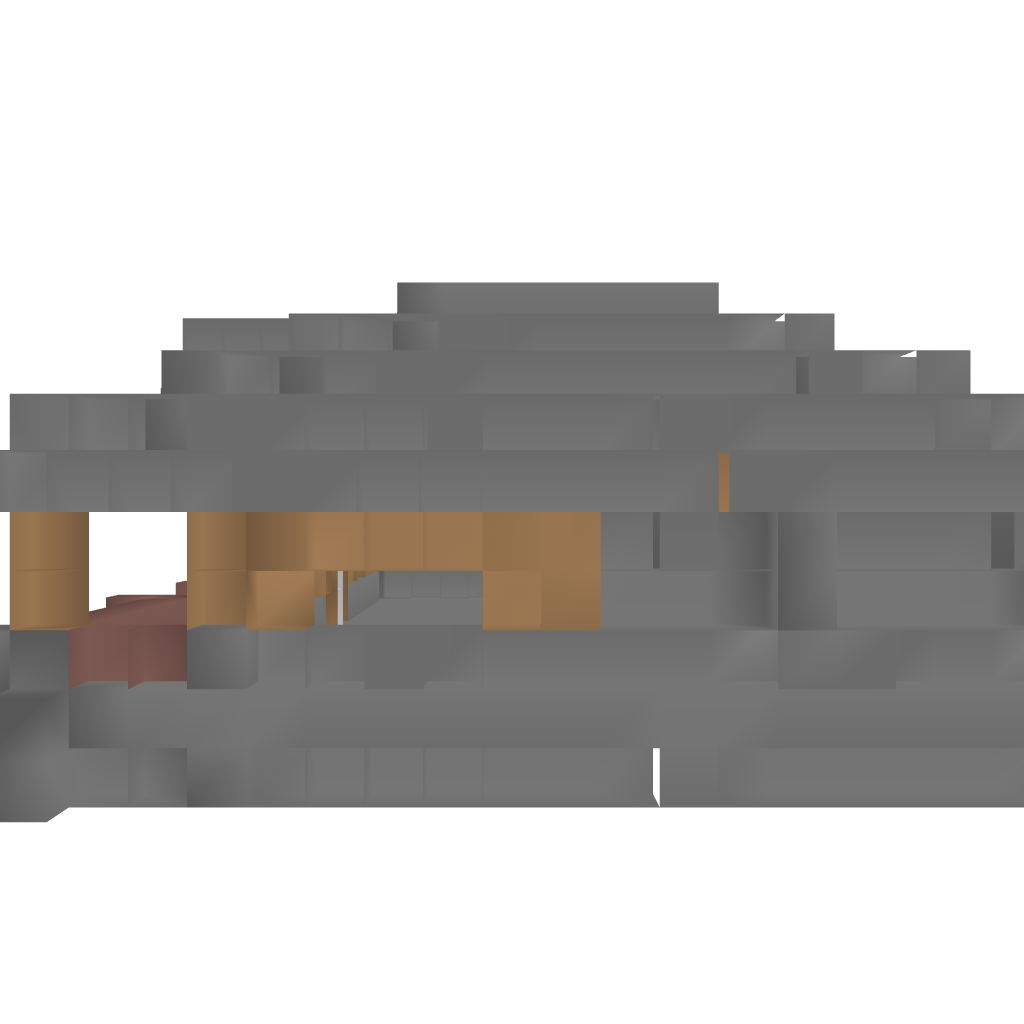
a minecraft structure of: Server Bank bad low quality